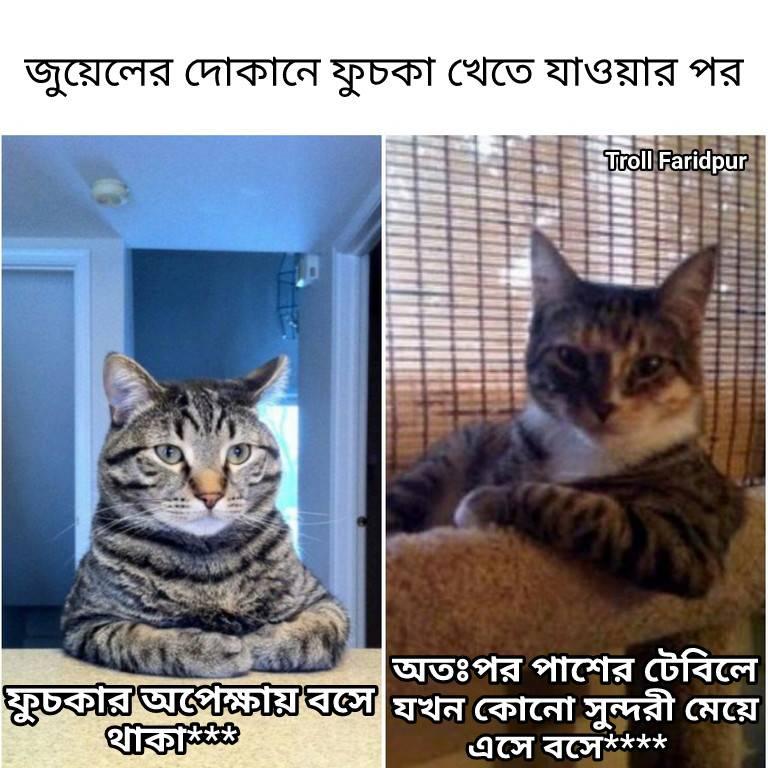
Caption: জুয়েলের দোকানে ফুচকা খেতে যাওয়ার পর       ফুচকার অপেক্ষায় বসে থাকা ***    অতঃপর পাশের টেবিলে যখন কোনো সুন্দরী মেয়ে এসে বসে ***
Label: non-hate